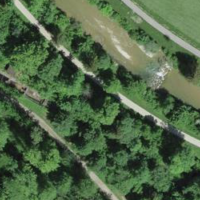
EUNIS habitat code: 41
Species observed at this site:
Aruncus dioicus